Aerial crown-view tile of a tropical tree (Barro Colorado Island, Panama), acquired 20250616:
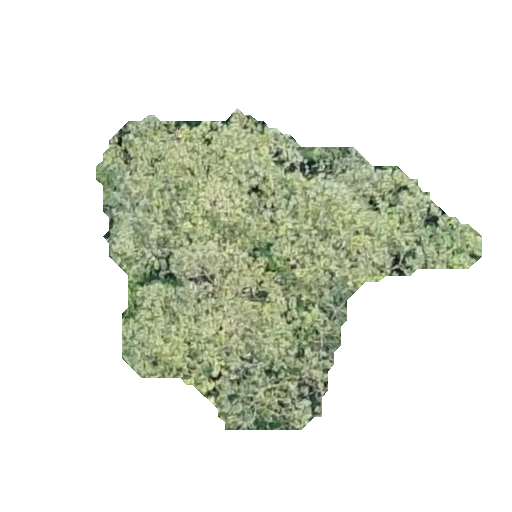
Species: Luehea seemannii
GBIF accepted scientific name: Luehea seemannii
Crown area: 107.454 m²